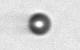
Label: bead